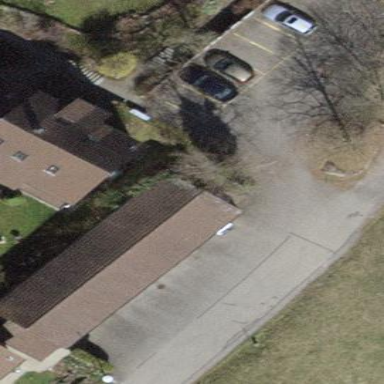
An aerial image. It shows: Group of garages.